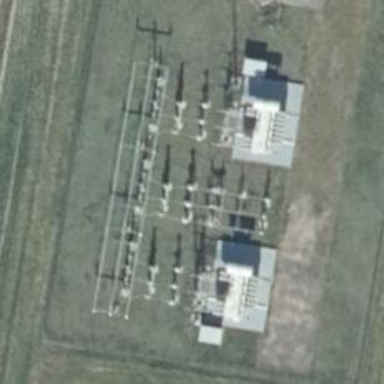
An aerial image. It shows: Switch used for power control.